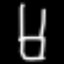
Label: chair